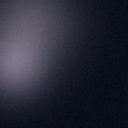
Screen state: off